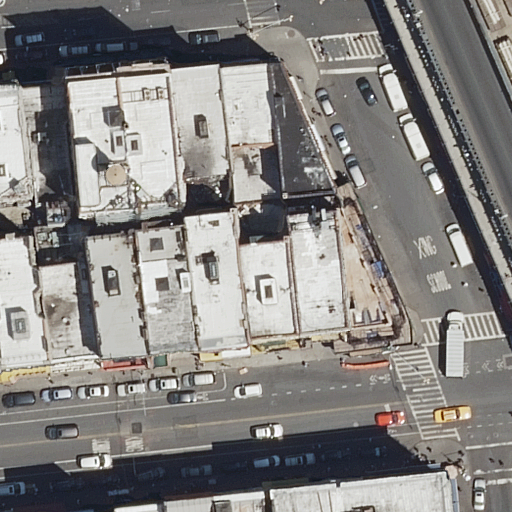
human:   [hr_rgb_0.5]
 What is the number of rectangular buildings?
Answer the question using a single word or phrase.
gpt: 17

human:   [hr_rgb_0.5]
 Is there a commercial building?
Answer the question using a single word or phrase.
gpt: no

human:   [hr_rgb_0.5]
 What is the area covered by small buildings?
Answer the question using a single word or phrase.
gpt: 0m2

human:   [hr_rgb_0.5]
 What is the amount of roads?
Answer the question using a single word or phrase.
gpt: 10

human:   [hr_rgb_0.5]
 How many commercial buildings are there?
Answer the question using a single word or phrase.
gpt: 0

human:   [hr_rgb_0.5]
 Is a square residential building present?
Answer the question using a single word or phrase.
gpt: no

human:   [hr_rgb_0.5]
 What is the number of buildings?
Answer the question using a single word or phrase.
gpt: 20

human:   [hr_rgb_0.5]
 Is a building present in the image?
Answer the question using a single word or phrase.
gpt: yes

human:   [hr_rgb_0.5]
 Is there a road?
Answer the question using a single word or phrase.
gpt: yes

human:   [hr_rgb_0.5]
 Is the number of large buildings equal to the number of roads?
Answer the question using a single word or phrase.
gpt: no

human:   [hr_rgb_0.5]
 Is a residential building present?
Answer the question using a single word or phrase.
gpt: yes

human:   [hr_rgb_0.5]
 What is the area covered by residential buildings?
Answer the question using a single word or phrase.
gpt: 4352m2

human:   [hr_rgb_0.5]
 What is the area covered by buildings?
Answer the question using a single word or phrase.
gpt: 4352m2

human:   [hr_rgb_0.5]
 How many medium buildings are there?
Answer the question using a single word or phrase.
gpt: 19

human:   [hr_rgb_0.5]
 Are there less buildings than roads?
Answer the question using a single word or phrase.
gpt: no

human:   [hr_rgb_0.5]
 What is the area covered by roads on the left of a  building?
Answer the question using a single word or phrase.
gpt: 0m2

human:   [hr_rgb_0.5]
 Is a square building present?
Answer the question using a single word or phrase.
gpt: no

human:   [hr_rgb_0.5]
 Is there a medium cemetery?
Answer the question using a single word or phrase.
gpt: no

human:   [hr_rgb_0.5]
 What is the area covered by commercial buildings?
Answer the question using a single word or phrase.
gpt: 0m2

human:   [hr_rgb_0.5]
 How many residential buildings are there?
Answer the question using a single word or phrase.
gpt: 20

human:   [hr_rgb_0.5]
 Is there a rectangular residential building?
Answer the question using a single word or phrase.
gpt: yes

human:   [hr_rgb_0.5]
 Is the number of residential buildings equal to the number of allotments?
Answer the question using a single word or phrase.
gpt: no

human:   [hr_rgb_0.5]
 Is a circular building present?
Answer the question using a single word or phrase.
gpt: no

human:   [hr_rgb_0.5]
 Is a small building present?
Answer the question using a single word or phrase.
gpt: yes

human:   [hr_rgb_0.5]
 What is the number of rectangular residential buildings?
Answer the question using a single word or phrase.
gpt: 17

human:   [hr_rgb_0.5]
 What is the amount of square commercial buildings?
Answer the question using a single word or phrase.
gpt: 0

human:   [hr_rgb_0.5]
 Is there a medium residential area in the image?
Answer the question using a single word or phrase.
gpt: no

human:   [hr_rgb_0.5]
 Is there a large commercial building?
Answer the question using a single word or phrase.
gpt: no

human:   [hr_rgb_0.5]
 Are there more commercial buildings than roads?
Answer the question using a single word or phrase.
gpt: no

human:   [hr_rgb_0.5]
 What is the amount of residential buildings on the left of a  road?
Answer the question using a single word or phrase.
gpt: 20

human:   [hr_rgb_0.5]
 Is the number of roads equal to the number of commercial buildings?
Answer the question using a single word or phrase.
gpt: no

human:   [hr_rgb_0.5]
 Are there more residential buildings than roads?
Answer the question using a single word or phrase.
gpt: yes

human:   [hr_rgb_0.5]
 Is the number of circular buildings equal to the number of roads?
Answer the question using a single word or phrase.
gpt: no

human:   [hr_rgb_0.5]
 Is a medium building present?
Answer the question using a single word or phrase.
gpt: yes

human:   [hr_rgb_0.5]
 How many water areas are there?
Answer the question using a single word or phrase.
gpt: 0

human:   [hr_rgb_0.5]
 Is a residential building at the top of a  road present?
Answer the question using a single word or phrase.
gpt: yes

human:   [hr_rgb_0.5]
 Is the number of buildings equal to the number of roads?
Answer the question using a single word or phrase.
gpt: no

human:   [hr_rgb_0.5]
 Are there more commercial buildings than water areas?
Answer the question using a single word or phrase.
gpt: no

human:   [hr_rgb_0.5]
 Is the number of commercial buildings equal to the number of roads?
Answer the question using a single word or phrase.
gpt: no

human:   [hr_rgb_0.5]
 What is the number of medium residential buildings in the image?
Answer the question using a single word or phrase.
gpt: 19

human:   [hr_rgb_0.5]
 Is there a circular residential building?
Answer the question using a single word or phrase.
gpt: no

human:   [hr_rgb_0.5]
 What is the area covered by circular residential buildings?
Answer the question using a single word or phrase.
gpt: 0m2

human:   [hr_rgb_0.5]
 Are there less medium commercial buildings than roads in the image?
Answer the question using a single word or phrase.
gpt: yes

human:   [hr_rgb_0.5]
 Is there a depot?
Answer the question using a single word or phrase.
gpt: no

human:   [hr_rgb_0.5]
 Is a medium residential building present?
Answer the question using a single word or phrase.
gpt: yes

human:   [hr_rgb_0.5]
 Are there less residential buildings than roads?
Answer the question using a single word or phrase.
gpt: no

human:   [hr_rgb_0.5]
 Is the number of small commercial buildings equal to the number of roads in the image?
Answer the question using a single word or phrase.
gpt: no

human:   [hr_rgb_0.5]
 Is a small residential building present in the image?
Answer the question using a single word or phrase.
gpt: yes

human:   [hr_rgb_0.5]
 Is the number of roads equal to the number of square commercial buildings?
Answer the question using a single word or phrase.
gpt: no

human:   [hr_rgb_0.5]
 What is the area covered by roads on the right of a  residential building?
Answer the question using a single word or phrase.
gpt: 0m2

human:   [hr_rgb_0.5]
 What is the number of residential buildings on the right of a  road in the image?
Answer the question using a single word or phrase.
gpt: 7

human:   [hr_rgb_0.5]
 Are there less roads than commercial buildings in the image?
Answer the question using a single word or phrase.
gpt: no

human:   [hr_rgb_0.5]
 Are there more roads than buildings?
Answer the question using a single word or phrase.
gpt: no

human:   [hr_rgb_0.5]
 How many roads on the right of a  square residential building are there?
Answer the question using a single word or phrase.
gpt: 0

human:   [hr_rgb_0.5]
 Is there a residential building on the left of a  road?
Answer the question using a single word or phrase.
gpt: yes

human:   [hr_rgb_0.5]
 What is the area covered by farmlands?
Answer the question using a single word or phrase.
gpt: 0m2

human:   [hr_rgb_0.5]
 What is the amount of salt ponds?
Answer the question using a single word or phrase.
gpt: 0

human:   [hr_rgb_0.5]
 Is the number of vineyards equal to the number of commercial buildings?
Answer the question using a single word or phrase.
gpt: yes

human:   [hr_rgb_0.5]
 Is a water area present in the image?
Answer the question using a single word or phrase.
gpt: no

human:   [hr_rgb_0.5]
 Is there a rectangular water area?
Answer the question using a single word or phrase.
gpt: no

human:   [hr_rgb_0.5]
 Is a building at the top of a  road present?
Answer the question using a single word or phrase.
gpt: yes

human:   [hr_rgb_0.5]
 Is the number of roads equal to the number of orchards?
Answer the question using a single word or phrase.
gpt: no

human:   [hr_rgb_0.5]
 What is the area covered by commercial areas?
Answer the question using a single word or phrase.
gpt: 0m2

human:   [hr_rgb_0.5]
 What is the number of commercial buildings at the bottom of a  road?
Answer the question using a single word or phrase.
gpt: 0